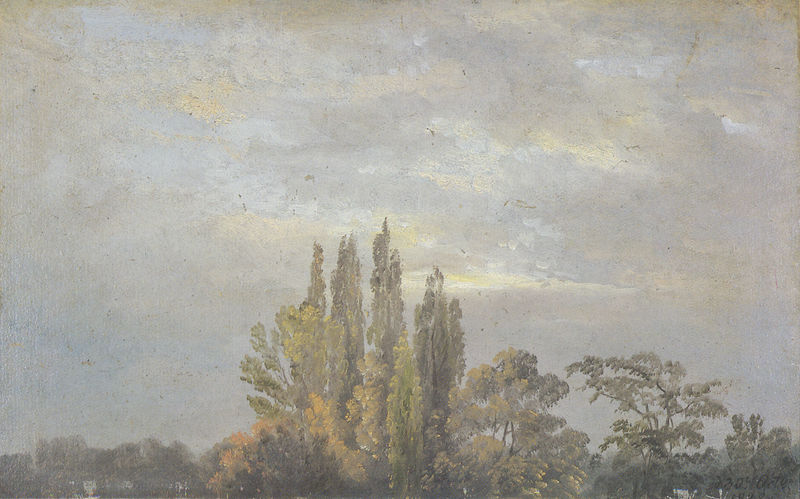
Titel: Baumgruppe vor dunstigem Morgenhimmel
Künstler: Johan Christian Clausen Dahl
Standort: Oslo
Institution: Nasjonalgalleriet
Schlagwörter: baum, blau, blätter, dunkel, gemälde, himmel, laub, mann, schatten, wasser, weiß, wolken, bäume, fluss, gelb, grün, impressionismus, landschaft, ocker, see, ufer, äste, abend, ausschnitt, braun, grau, hell, hintergrund, licht, mitte, männer, pastell, schwarz, zeichnung, park, wolke, malerei, bild, niederlande, signatur, öl, birken, einsamkeit, ferne, horizont, morgen, natur, pappel, pappeln, strauch, vögel, wind, zweige, busch, gebüsch, pastos, sonne, gold, realismus, spitzen, pflanze, pflanzen, wald, zypressen, bewölkt, ruhe, fläche, sonnenlicht, allee, dunst, nebel, landschaftsmalerei, herbst, beleuchtung, rand, nebelig, romantik, sturm, turner, wetter, duktus, jugendstil, detail, farn, menzel, stimmung, fotorealistisch, baumkrone, baumkronen, frühling, menschenleer, abendstimmung, leuchten, helligkeit, bedeckt, fern, zypresse, wolkig, leinwand, laubbaum, sehnsucht, lanschaft, zentral, sonnenstrahlen, laubbäume, kühl, zentrum, pinien, sfumato, freundlich, eichen, wipfel, blätterdach, abgeschnitten, baumspitzen, gel, kronen, distanz, morgenstimmung, hochragend, fühling, herbstlaub, trist, akazie, ockertöne, pudrig, baim, baumspitze, hoffen, eschen, morgennebel, monsterfarn, nordeuropäisch, umscharf, wokken, sommerlicht, bäume himmel wolken, herbstlicht, südalpiin, verfärben